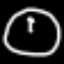
Label: clock